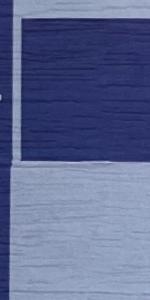
Label: Empty